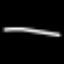
Label: line